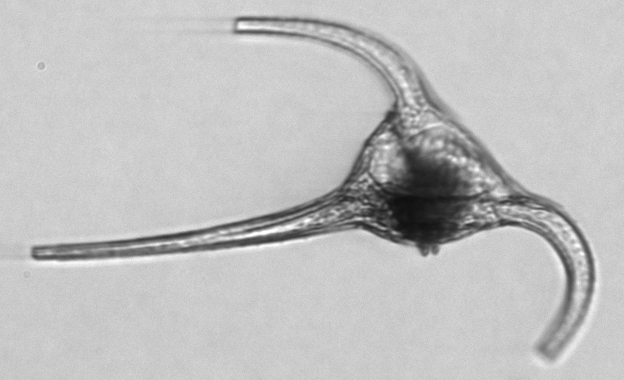
Label: Tripos